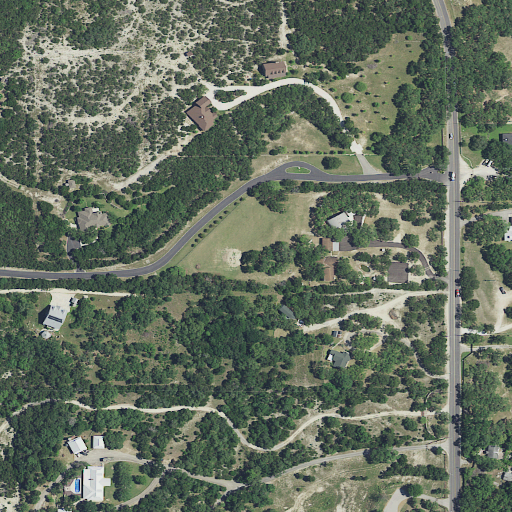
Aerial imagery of ridge(s) in Texas named Kremkau Divide containing shrub, evergreen forest, open development, low intensity development, and medium intensity development